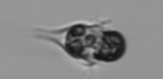
Label: Mesodinium